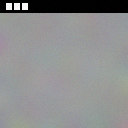
Screen state: on